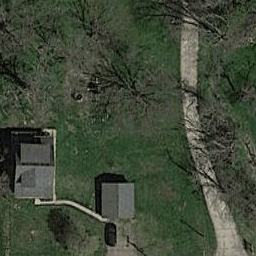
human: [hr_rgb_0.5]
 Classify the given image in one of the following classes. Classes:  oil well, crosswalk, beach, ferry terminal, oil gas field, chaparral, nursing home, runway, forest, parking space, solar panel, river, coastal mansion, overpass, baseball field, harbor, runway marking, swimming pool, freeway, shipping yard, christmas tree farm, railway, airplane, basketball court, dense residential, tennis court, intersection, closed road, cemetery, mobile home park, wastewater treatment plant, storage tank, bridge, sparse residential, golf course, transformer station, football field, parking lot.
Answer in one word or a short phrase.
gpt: sparse residential